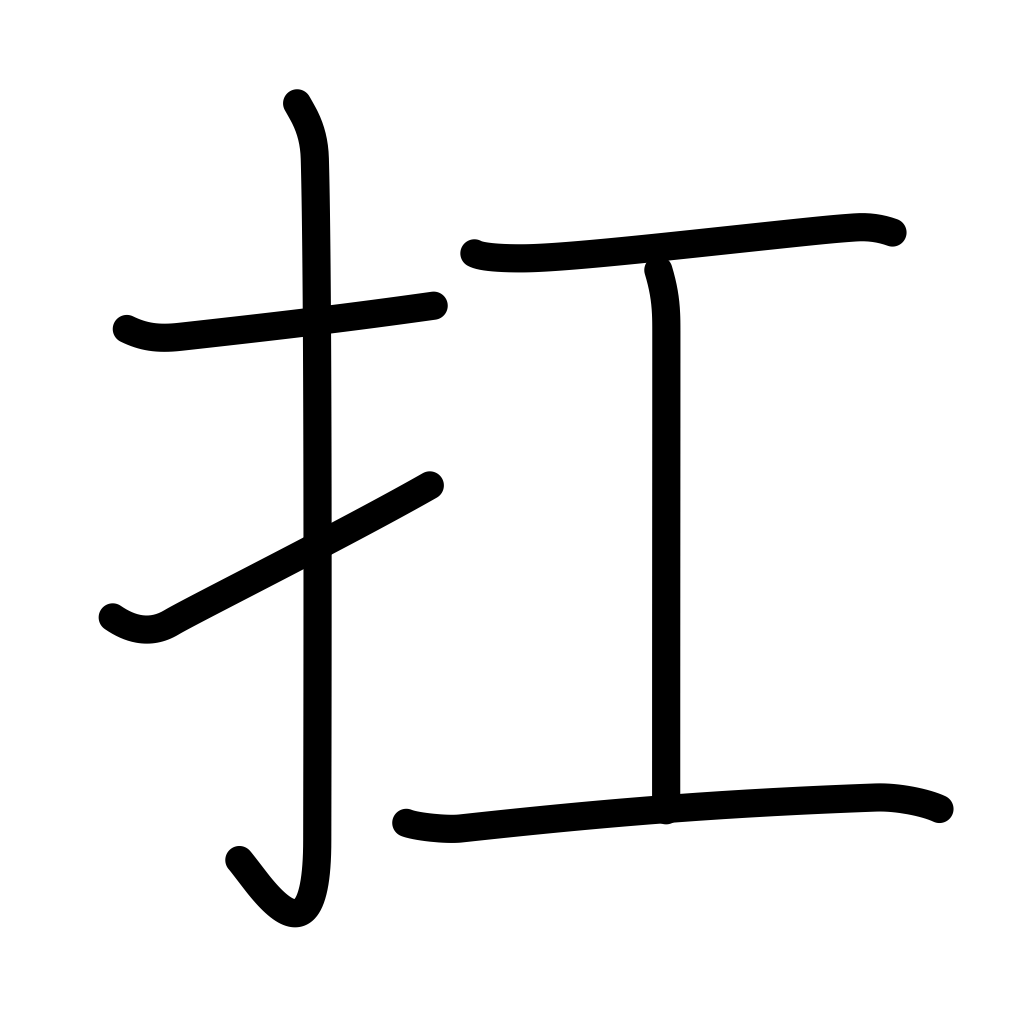
Meaning: raise